Question: I have a CSV file and want to perform a simple LinearRegressionWithSGD on the data.
A sample data is as follow (the total rows in the file is 99 including labels) and the objective is to predict the variable:
'''
y_3,x_6,x_7,x_73_1,x_73_2,x_73_3,x_8
<PHONE>6152,17.0,1800.0,0.0,1.0,0.0,12.0
<PHONE>087,17.0,1432.0,1.0,0.0,0.0,12.0
<PHONE>1952,35.0,1432.0,0.0,1.0,0.0,5.0
992.4324324324324,17.0,1430.0,1.0,0.0,0.0,12.0
<PHONE>667,26.0,1430.0,0.0,0.0,1.0,25.0
<PHONE>8313,17.0,1432.0,0.0,1.0,0.0,5.0
<PHONE>756,17.0,1100.0,0.0,1.0,0.0,5.0
<PHONE>6665,26.0,1432.0,0.0,1.0,0.0,12.0
506.8421052631579,17.0,1430.0,1.0,0.0,0.0,5.0
<PHONE>904,35.0,1430.0,1.0,0.0,0.0,12.0
720.0,35.0,1430.0,1.0,0.0,0.0,5.0
2416.5,17.0,1432.0,0.0,0.0,1.0,12.0
<PHONE>6665,35.0,1800.0,0.0,0.0,1.0,12.0
<PHONE>026,35.0,1800.0,1.0,0.0,0.0,25.0
<PHONE>6646,35.0,1800.0,1.0,0.0,0.0,5.0
<PHONE>4545,26.0,1430.0,1.0,0.0,0.0,12.0
<PHONE>83,26.0,1800.0,0.0,0.0,1.0,25.0
<PHONE>2222,17.0,1800.0,1.0,0.0,0.0,12.0
<PHONE>2576,35.0,1100.0,1.0,0.0,0.0,12.0
'''
I already read the data with the following command:
'''
val data = sc.textFile(datadir + "/data_2.csv");
'''
When I want to create a RDD of (label, features) pairs with the following command:
'''
val parsedData = data.map { line =>
val parts = line.split(',')
LabeledPoint(parts(0).toDouble, Vectors.dense(parts(1).split(' ').map(_.toDouble)))
}.cache()
'''

So I can not continue for training a model, any help?
P.S. I run the spark with Scala IDE in Windows 7 x64.
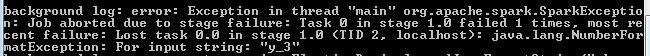
Answer: After lots of efforts I found out the solution. The first problem was related to the header rows and the second was related to mapping function. Here is the complete solution:
'''
//To read the file
val csv = sc.textFile(datadir + "/data_2.csv");
//To find the headers
val header = csv.first;
//To remove the header
val data = csv.filter(_(0) != header(0));
//To create a RDD of (label, features) pairs
val parsedData = data.map { line =>
val parts = line.split(',')
LabeledPoint(parts(0).toDouble, Vectors.dense(parts(1).split(' ').map(_.toDouble)))
}.cache()
'''
I hope it can save your time.